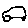
Label: car